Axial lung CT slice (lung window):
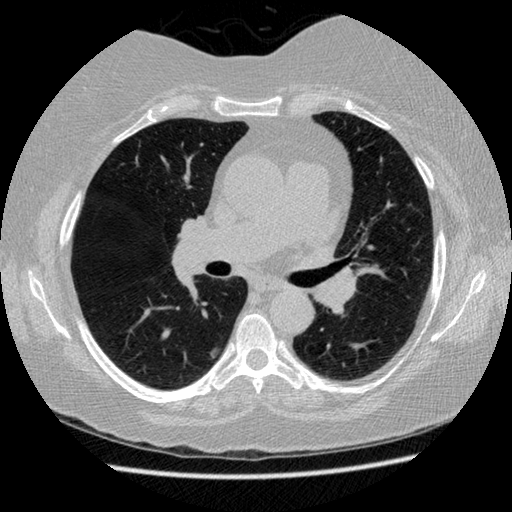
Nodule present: yes
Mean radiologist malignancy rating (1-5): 2.667